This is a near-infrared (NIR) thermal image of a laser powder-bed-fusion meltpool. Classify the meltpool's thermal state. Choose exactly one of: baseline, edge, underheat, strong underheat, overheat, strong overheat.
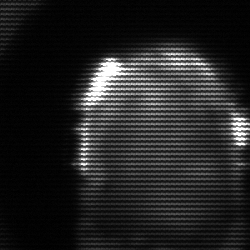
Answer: baseline